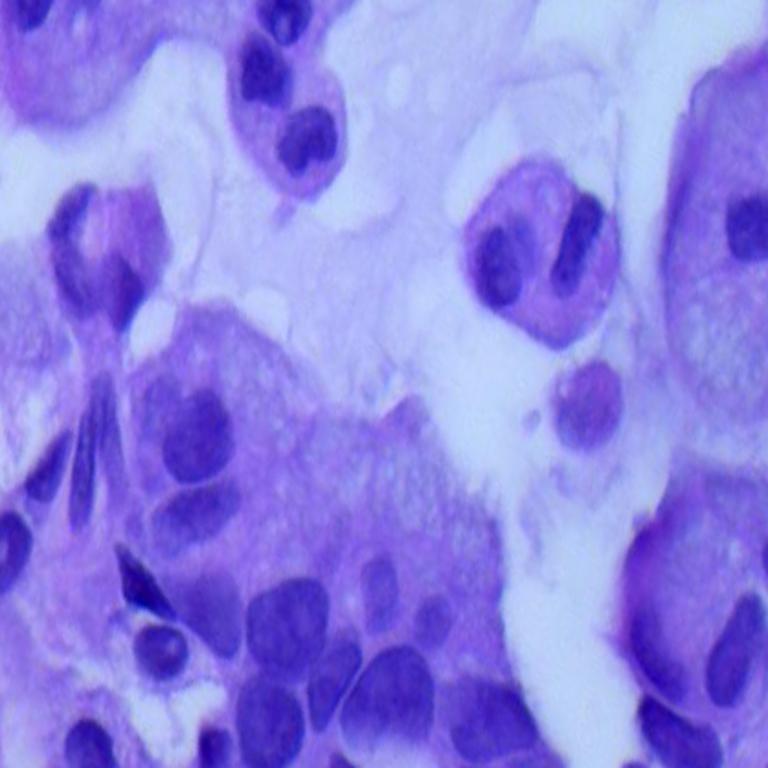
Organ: lung
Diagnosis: adenocarcinomas